Question:
The program was supposed to take a string dynamically from a user then capitalize it, but when I run it after I type in the string nothing seems to be happening.
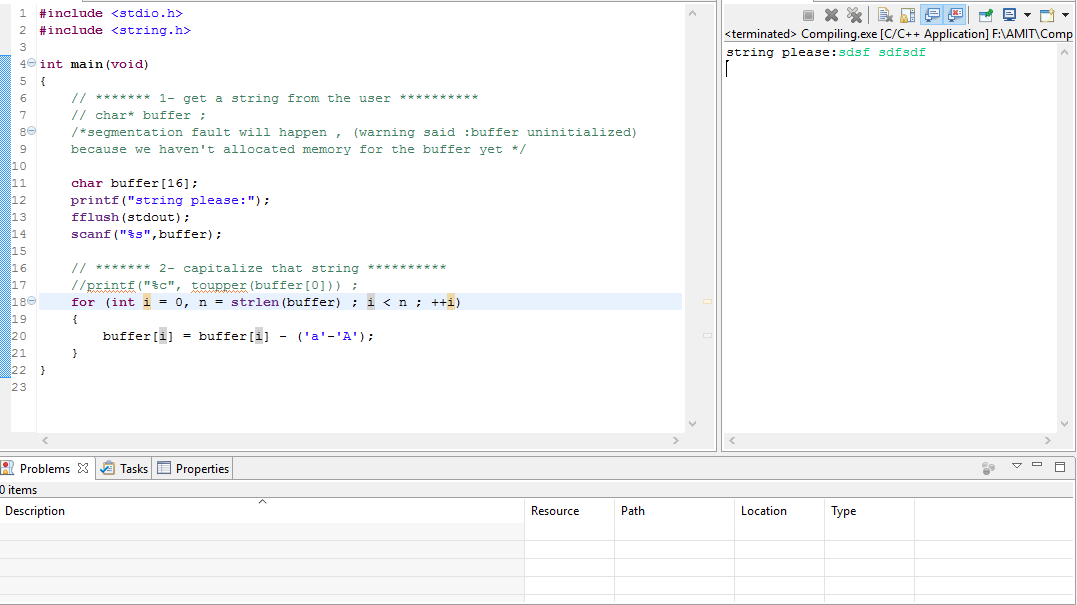
Answer: How to capitalize a C string.
'''
#include <stdio.h>
#include <ctype.h>
int main() {
int i = 0;
char str[] = "foobar";
while(str[i]) {
putchar (toupper(str[i]));
i++;
}
return(0);
}
'''
Test it <URL>.